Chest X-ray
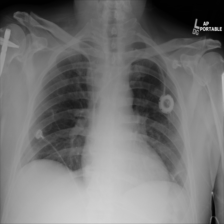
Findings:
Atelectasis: negative
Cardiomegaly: negative
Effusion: negative
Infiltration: negative
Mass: negative
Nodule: negative
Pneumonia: negative
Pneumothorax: negative
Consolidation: negative
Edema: negative
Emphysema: negative
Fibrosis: negative
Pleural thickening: negative
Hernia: negative